Question: I have data with two different categorical grouping variables, and to distinguish between them, I followed <URL> to add a pattern to one of the categorical variable types. However, now that I've done this, my legend elements are stacked without any space between them.
image of current plot:

This would be fine if my legend elements did not have very long titles, but they do, and I cannot shorten them. Specifically, I want to have a thin block of empty white space between the purple, green, and blue blocks in the legend, as well as between the white block and the striped block in the legend.
I know that one solution is to move the legends so that they are next to each other in a row rather than on top of each other in a column, but I do not want to do this.
Additionally, I want to move the legend elements so that "Group 1" and "Group 2" are not next to each other like they currently are.
Here is a data frame that approximates the data I am dealing with:
'''
df <- data.frame(group1 = c("A", "B", "C", "A", "B", "C"),
group2 = c("num1", "num1", "num1", "num2", "num2",
"num2"),
mean = c(-0.25, -0.27, -0.23, -0.36, -0.34, -0.37),
conf = c(0.05, 0.06, 0.05, 0.07, 0.06, 0.05))
'''
And here is the code I am using:
'''
library(ggplot2)
#remotes::install_github("coolbutuseless/ggpattern")
library(ggpattern)
ggplot(df, aes(x = group2, y = mean, fill = group1, pattern = group2,
group = group1)) +
geom_bar_pattern(stat = "identity", position = position_dodge(0.95),
color = "black",
pattern_fill = "black",
pattern_angle = 45,
pattern_density = 0.1,
pattern_spacing = 0.025,
pattern_key_scale_factor = 0.6) +
geom_errorbar(aes(ymin=mean-conf, ymax=mean+conf), width=0.2, size = 1,
position=position_dodge(.95)) +
scale_fill_manual(values = c(A = "purple", B = "lightgreen",
C = "lightblue"),
labels = c(A = "Very long
title 1",
B = "Very long
title 2", C = "Very long
title 3")) +
scale_pattern_manual(values = c(num2 = "stripe", num1 = "none"),
labels = c(num2 = "Exp. 1a", num1 = "Exp. 1b")) +
labs(x = "", y = "Mean rating", fill = "Group 1", pattern = "Group 2") +
guides(pattern = guide_legend(override.aes = list(fill = "white"),
nrow=2, byrow = 2,
title.position="top", title.hjust = 0.5),
fill = guide_legend(override.aes = list(pattern = "none"),
nrow=3, byrow = 3,
title.position="top", title.hjust = 0.5)) +
geom_hline(yintercept=0) +
theme_classic() +
theme(axis.text.x=element_blank(), axis.ticks.x=element_blank(),
axis.text=element_text(size=rel(1.7)), axis.title=element_text(size=rel(1.3)),
legend.text=element_text(size=rel(1.5)), legend.title=element_text(size=rel(1.3)),
title=element_text(size=rel(1.5)),
legend.position="top")
'''
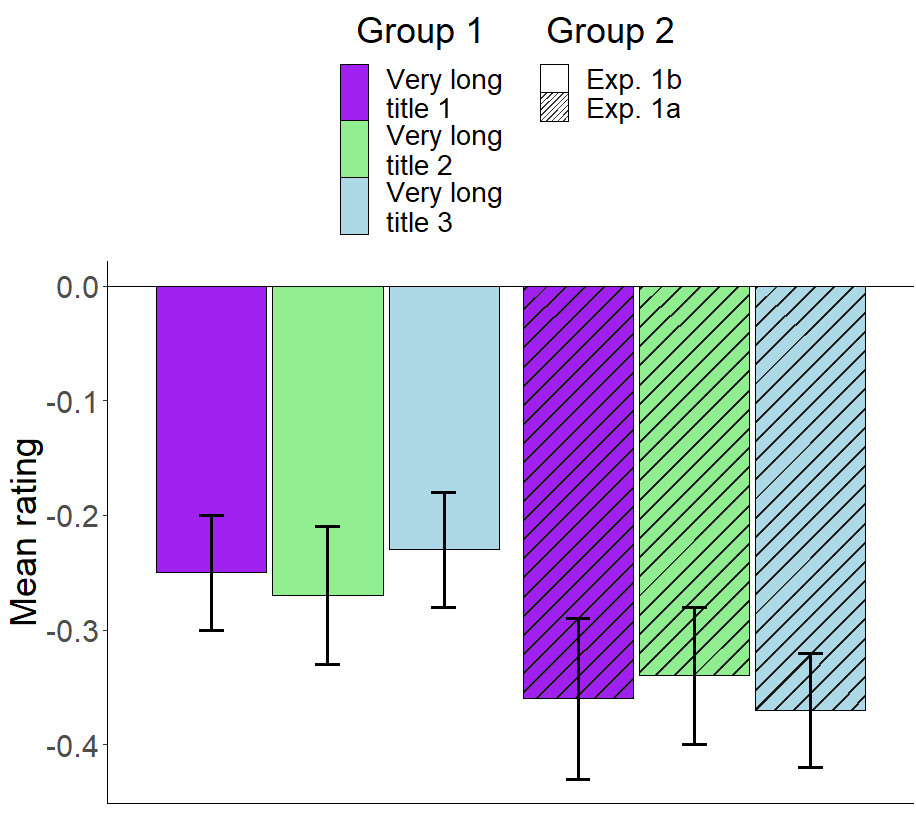
Answer: You can use 'legend.spacing.y' in 'theme' to get the gap between the keys in each legend. Push the legends apart using 'legend.margin'
'''
ggplot(df, aes(x = group2, y = mean, fill = group1,
pattern = group2, group = group1)) +
geom_bar_pattern(stat = "identity", position = position_dodge(0.95),
color = "black", pattern_fill = "black",
pattern_angle = 45, pattern_density = 0.1,
pattern_spacing = 0.025, pattern_key_scale_factor = 0.6) +
geom_errorbar(aes(ymin = mean - conf, ymax = mean + conf), width = 0.2,
linewidth = 1, position = position_dodge(0.95)) +
scale_fill_manual(values = c(A = "purple", B = "lightgreen", C = "lightblue"),
labels = c(A = "Very long
title 1", B = "Very long
title 2",
C = "Very long
title 3")) +
scale_pattern_manual(values = c(num2 = "stripe", num1 = "none"),
labels = c(num2 = "Exp. 1a", num1 = "Exp. 1b")) +
labs(x = "", y = "Mean rating", fill = "Group 1", pattern = "Group 2") +
guides(pattern = guide_legend(override.aes = list(fill = "white"),
nrow = 2, byrow = TRUE,
title.position ="top", title.hjust = 0.1),
fill = guide_legend(override.aes = list(pattern = "none"),
direction = "vertical", byrow = TRUE, nrow = 3,
title.position="top", title.hjust = 0.1)) +
geom_hline(yintercept = 0) +
theme_classic() +
theme(axis.text.x = element_blank(),
axis.ticks.x = element_blank(),
axis.text = element_text(size = rel(1.7)),
axis.title = element_text(size = rel(1.3)),
legend.text = element_text(size = rel(1.5), hjust = 0, vjust = 0.5),
legend.margin = margin(0, 80, 0, 80),
legend.title = element_text(size = rel(1.3)),
legend.key.width = unit(10, "mm"),
legend.key.height = unit(10, "mm"), title = element_text(size = rel(1.5)),
legend.position = "top",
legend.spacing.y = unit(10, "mm"))
'''
<URL>
Note that 'ggpattern' is now on CRAN